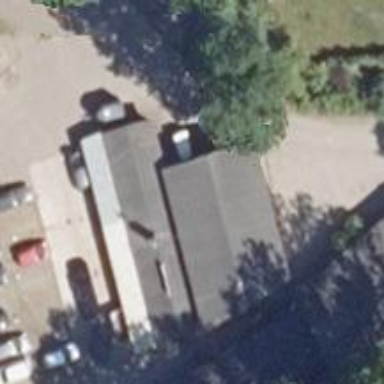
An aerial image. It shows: Car repair shop.